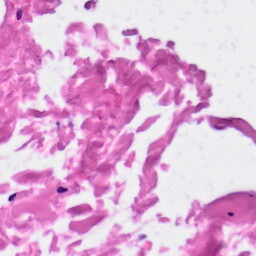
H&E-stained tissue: Skin